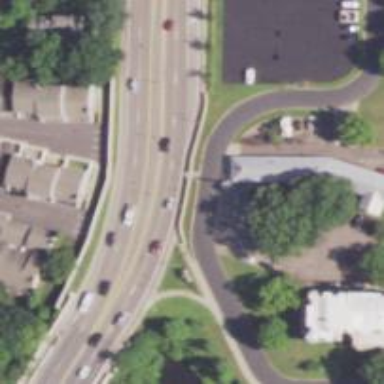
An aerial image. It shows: Asphalt road classified as trunk highway.